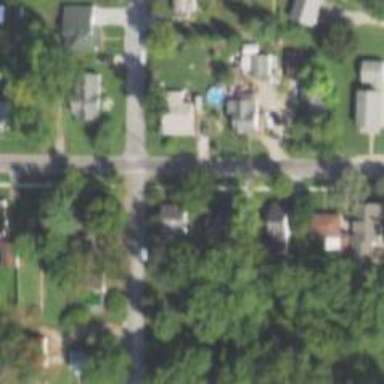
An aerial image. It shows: Residential road with sidewalk on the left side.